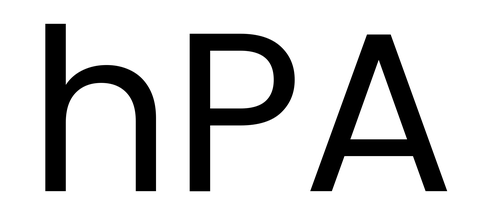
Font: Poppins-Regular